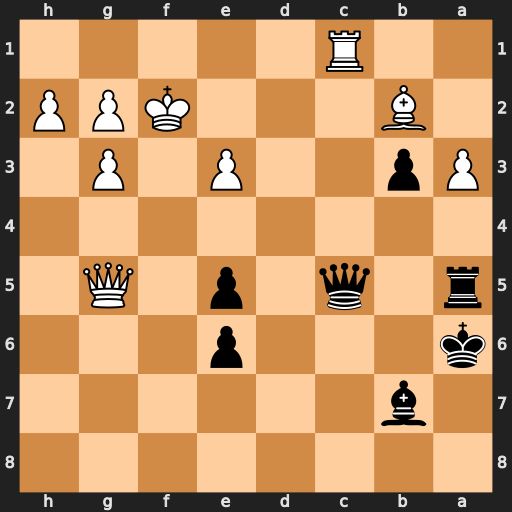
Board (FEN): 8/1b6/k3p3/r1q1p1Q1/8/Pp2P1P1/1B3KPP/2R5
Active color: b
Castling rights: -
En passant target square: -
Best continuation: Qd5 e4 Qxe4 Qd2 Qxg2+